Brain MRI, modality: ceT1
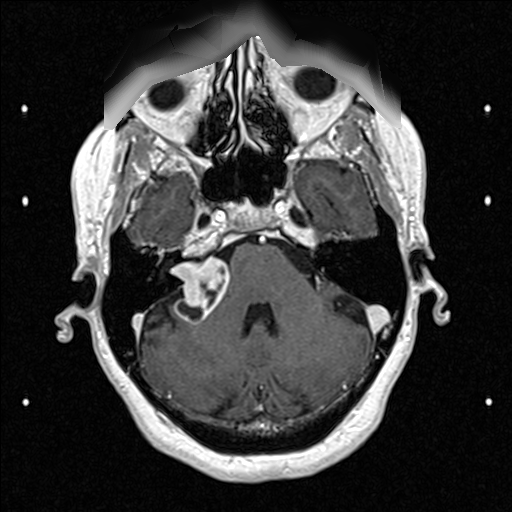